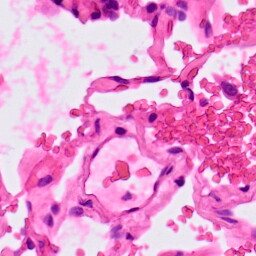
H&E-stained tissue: Lung